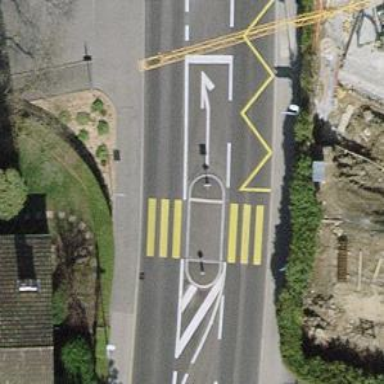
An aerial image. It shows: Uncontrolled zebra crossing with pedestrian island.